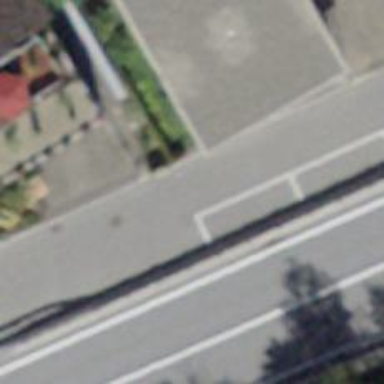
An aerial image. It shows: Residential road with asphalt surface. There is sidewalk on the left side.